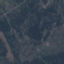
Land use / land cover: HerbaceousVegetation